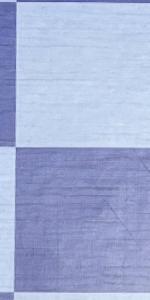
Label: Empty